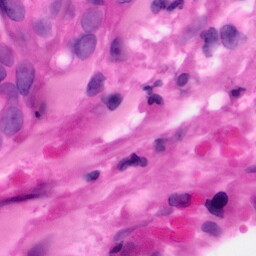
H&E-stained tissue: Pancreatic